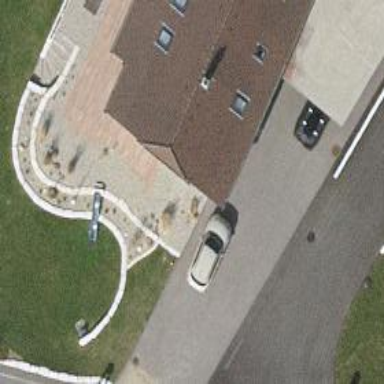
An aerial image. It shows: Driveway.